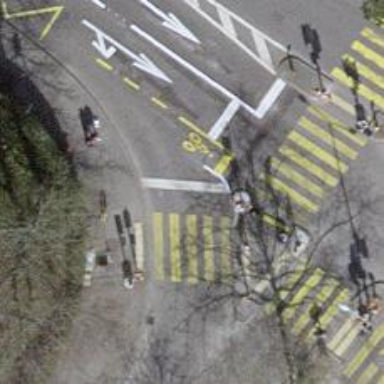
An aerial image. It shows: Road with traffic signals.